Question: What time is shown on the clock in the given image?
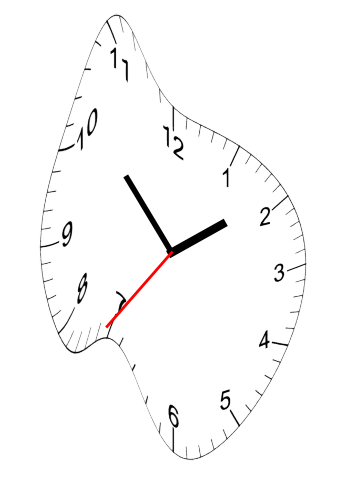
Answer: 01:52:36